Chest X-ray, PA view. Patient: 15 years old, sex F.
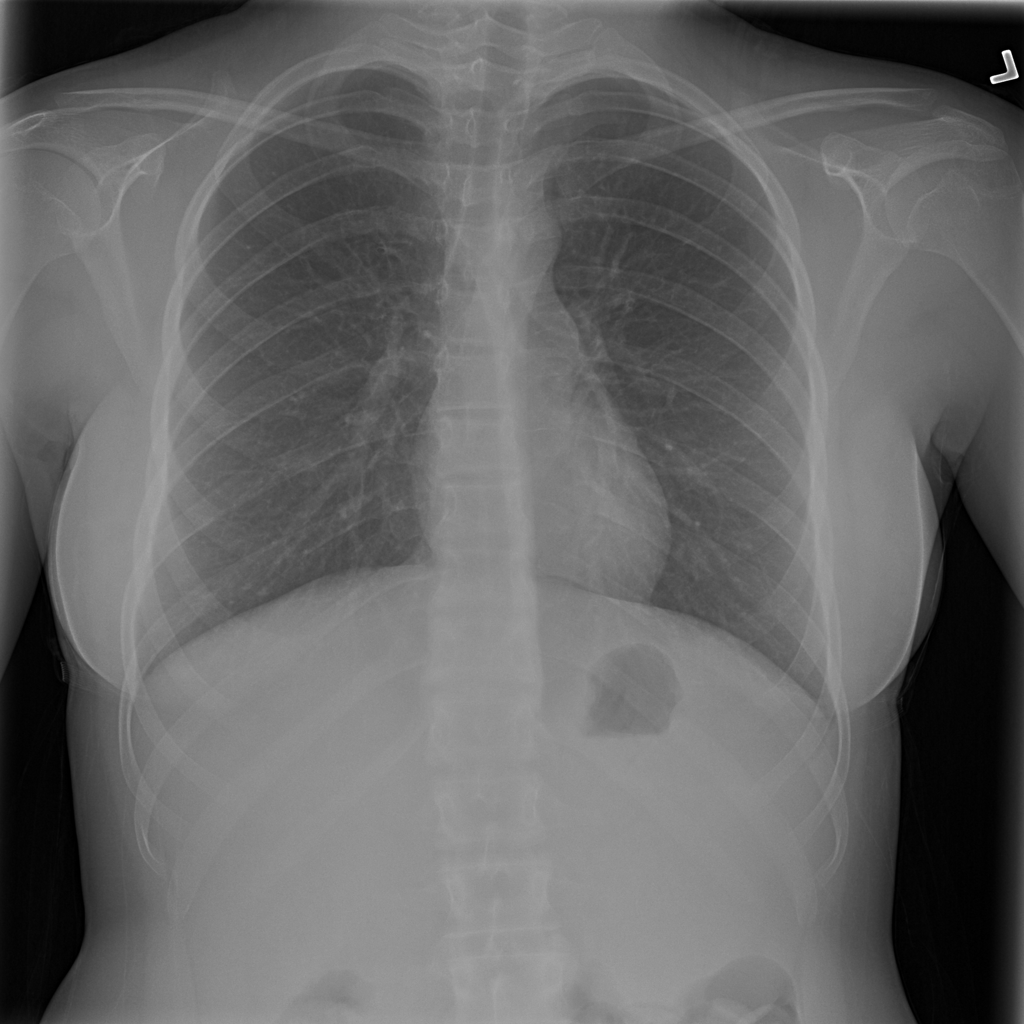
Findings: No Finding